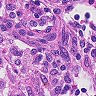
Metastatic tissue present: no